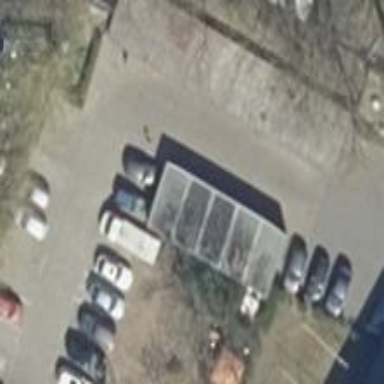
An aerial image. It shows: Group of garages.